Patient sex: F
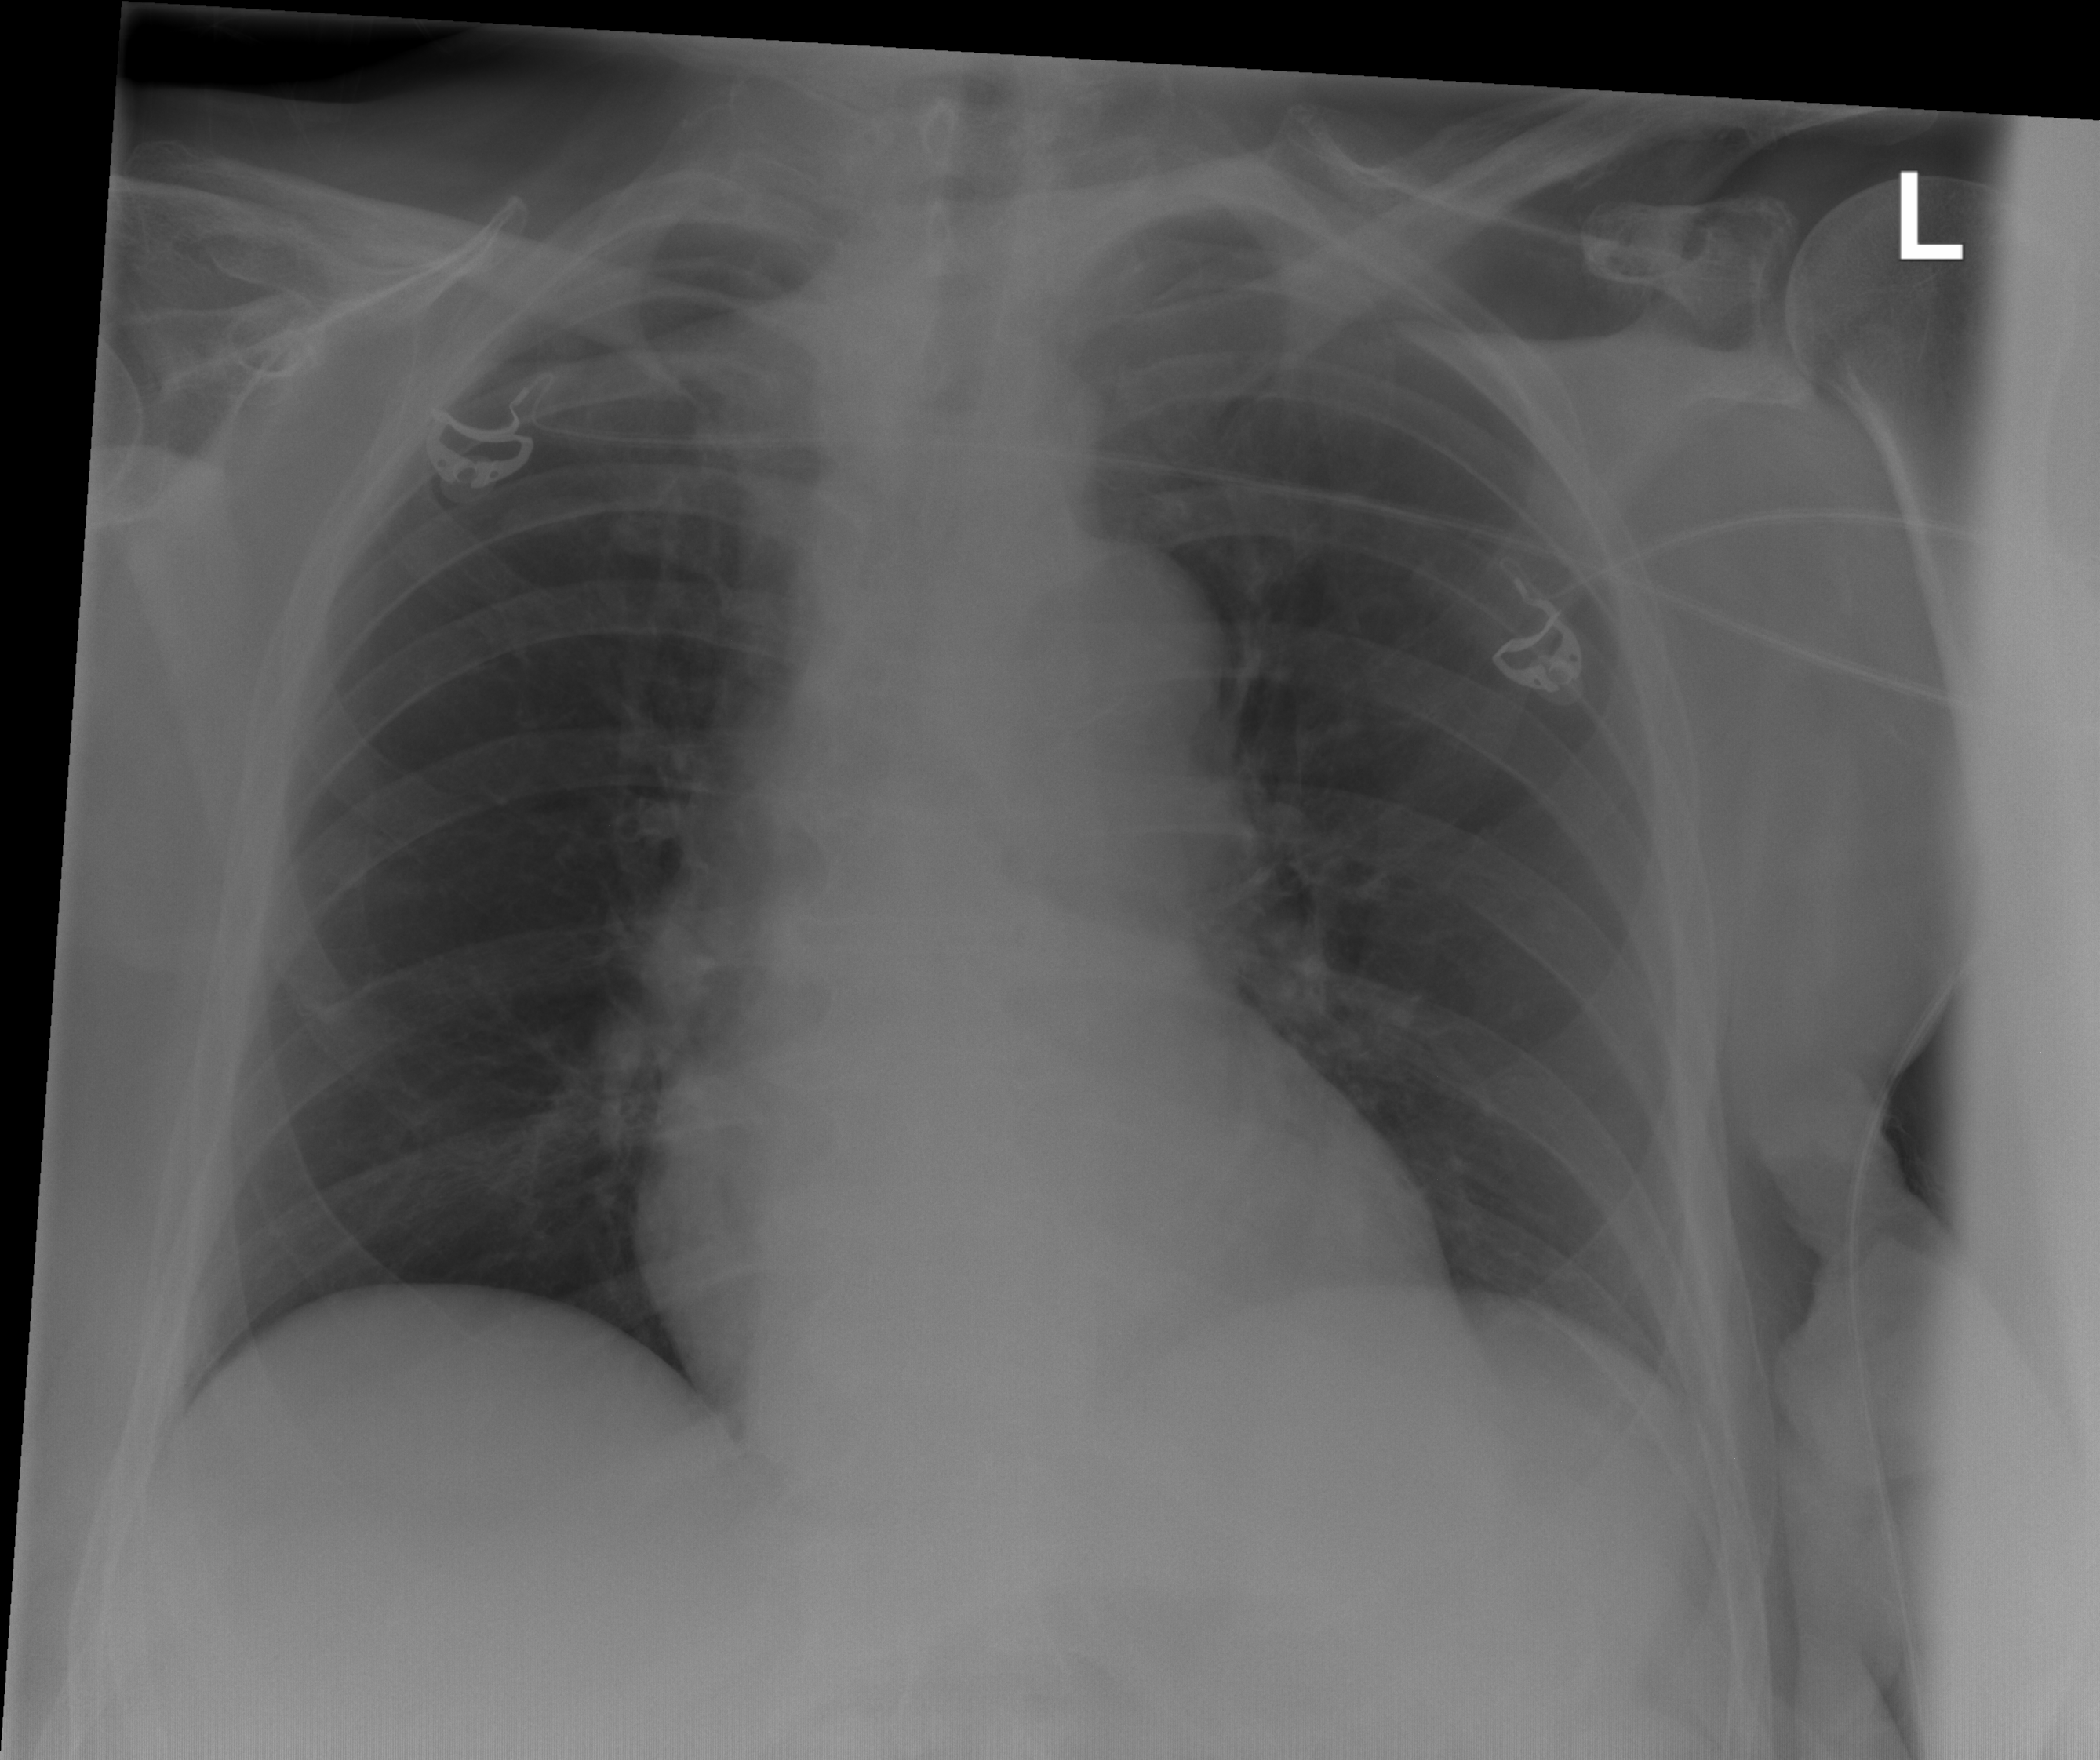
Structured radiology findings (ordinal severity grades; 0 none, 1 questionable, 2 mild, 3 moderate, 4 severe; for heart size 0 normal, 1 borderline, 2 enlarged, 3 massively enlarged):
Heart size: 1
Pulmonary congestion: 2
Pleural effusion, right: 0
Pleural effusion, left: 0
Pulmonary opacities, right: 0
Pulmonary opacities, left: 0
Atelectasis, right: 0
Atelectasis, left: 0